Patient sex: F
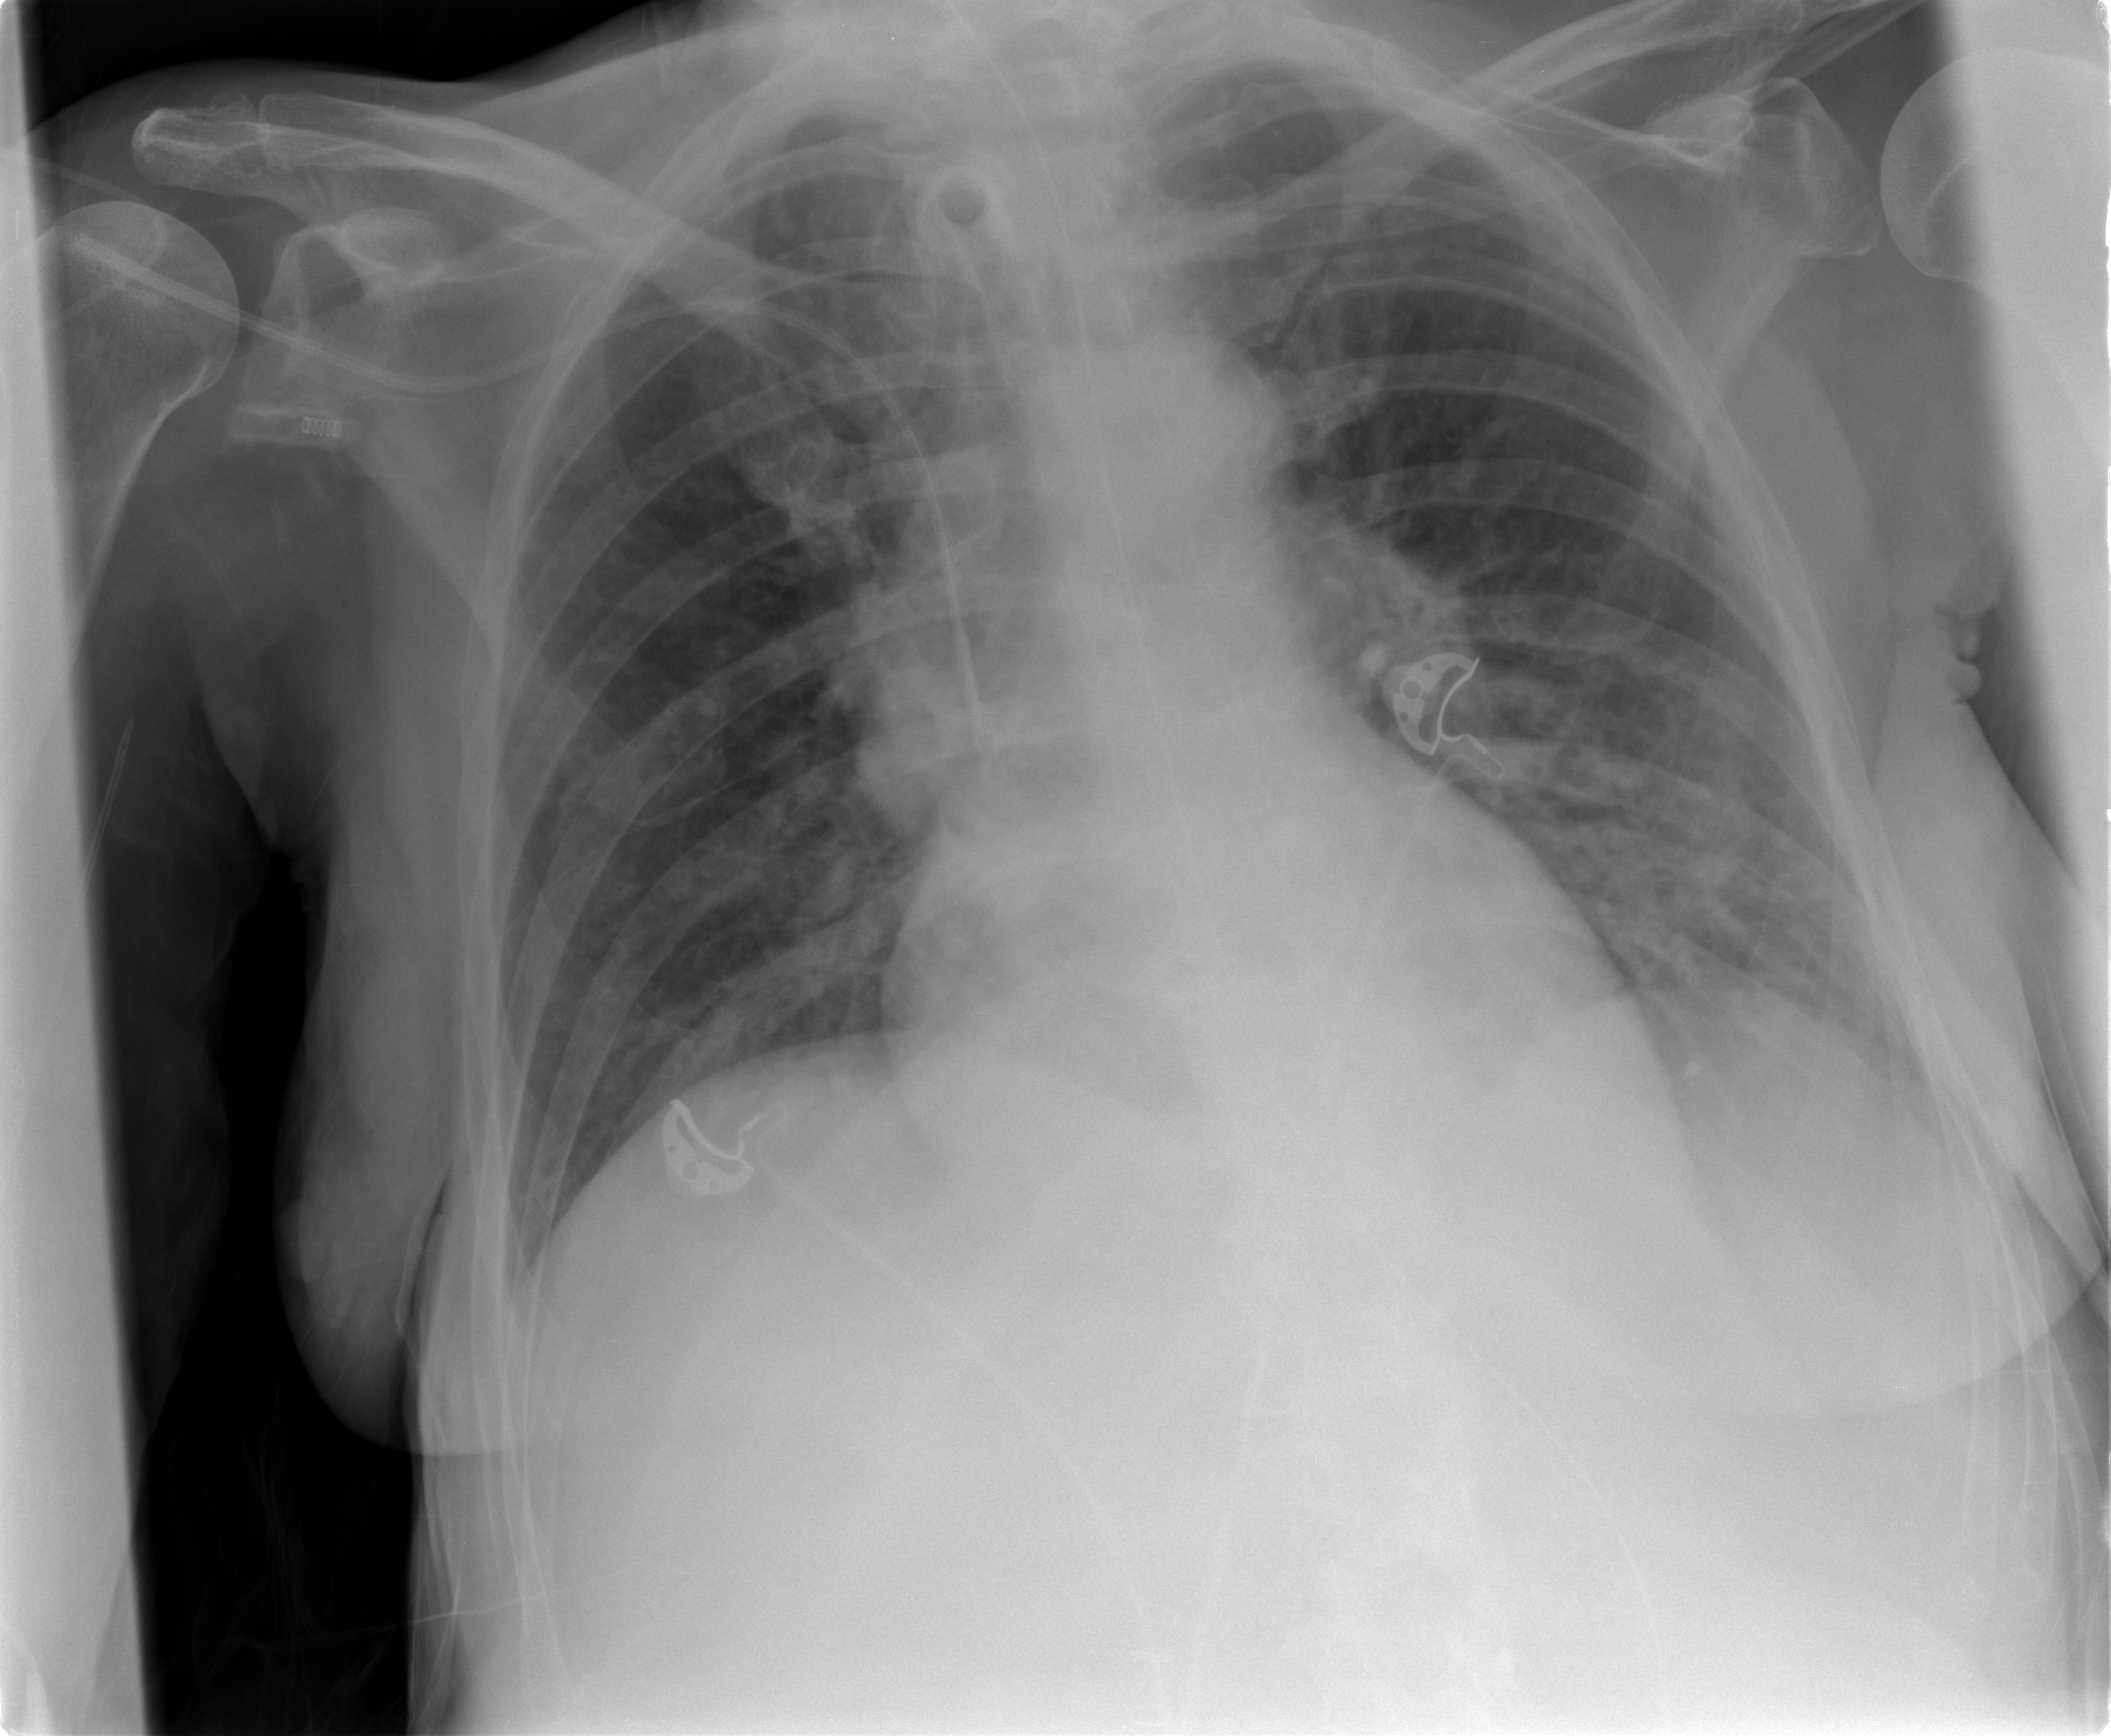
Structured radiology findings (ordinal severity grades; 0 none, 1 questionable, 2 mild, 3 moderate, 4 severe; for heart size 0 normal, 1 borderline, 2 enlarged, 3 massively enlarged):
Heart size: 0
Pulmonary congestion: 2
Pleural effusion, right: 2
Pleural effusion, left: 2
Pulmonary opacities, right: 2
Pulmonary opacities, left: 2
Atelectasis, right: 2
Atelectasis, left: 2